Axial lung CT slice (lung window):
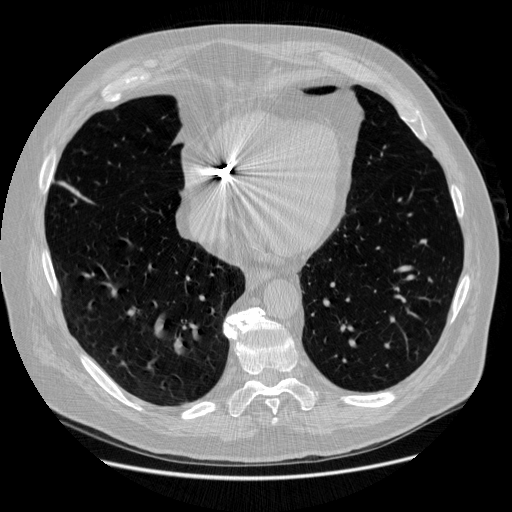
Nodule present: no